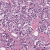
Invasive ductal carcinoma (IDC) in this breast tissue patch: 1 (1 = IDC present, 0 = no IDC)